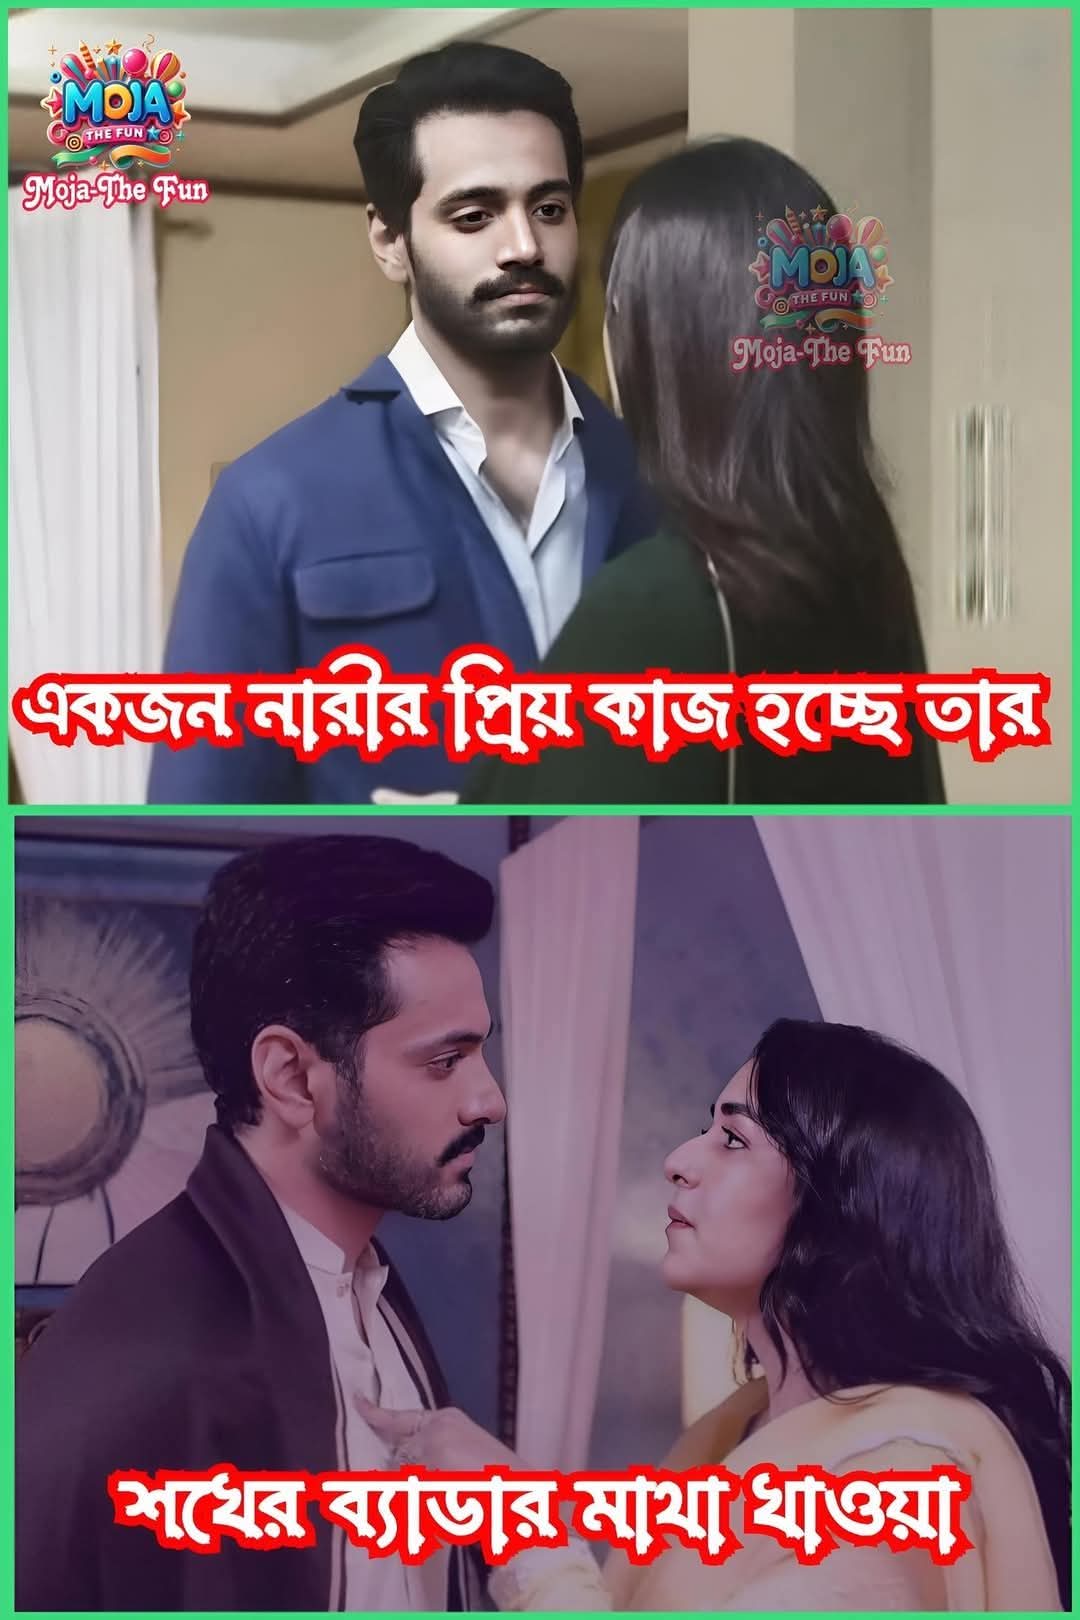
Text: একজন নারীর প্রিয় কাজ হচ্ছে তার
শখের ব্যাডার মাথা খাওয়া
Label: Non Hate